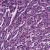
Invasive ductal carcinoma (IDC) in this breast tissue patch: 1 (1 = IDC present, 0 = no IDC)